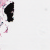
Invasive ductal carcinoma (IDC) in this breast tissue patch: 0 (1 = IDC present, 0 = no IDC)